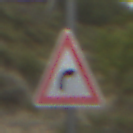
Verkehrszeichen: KurveRechts
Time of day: Midday
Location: Outdoor (Nature)
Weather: Overcast
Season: NotSpecified
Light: Natural